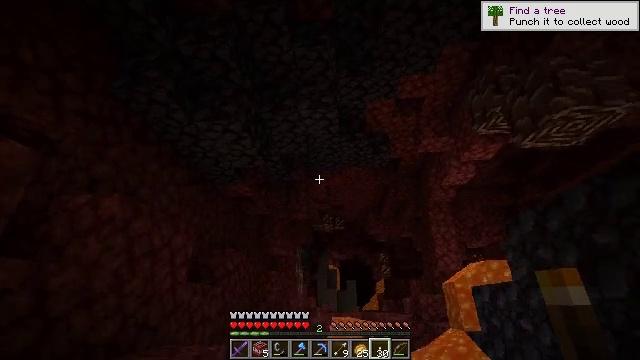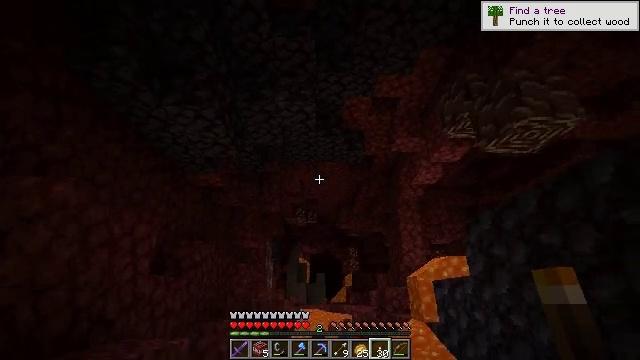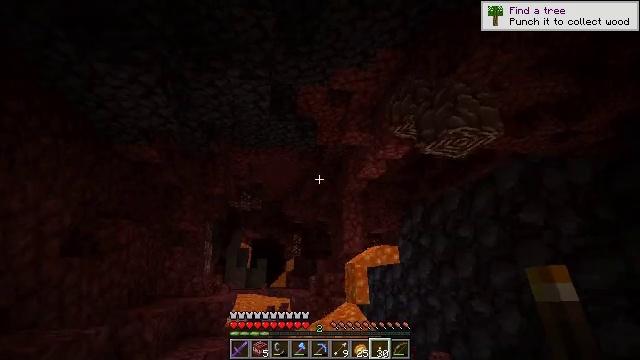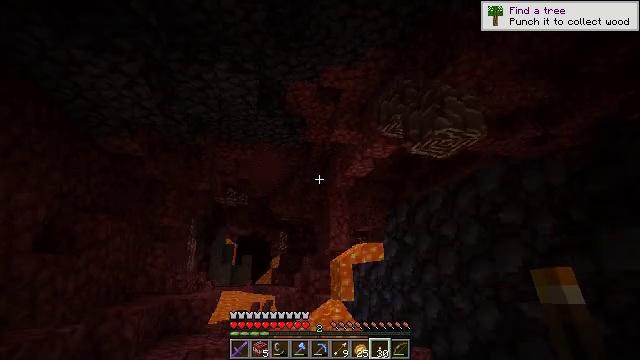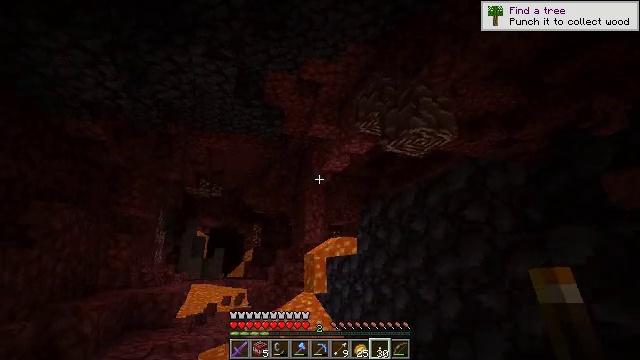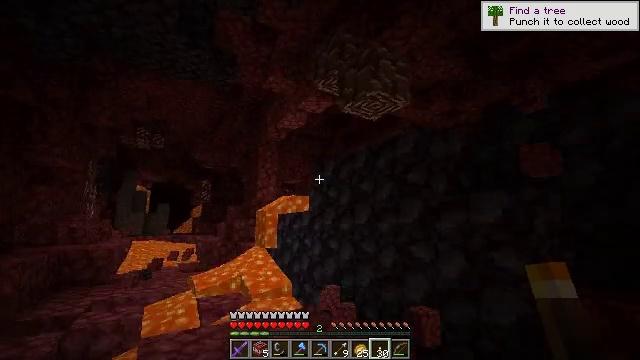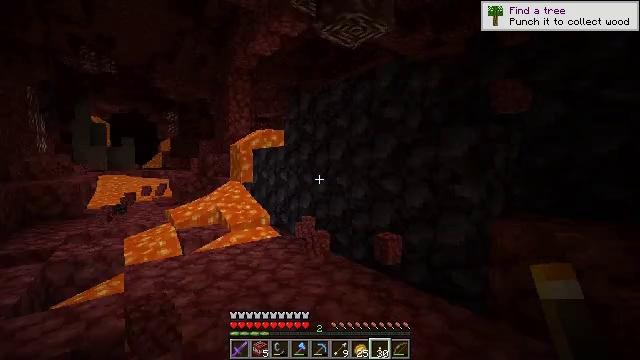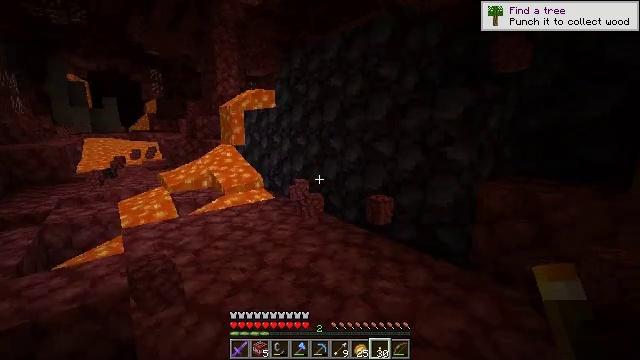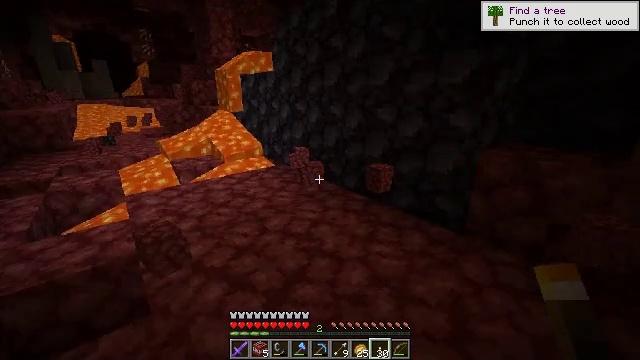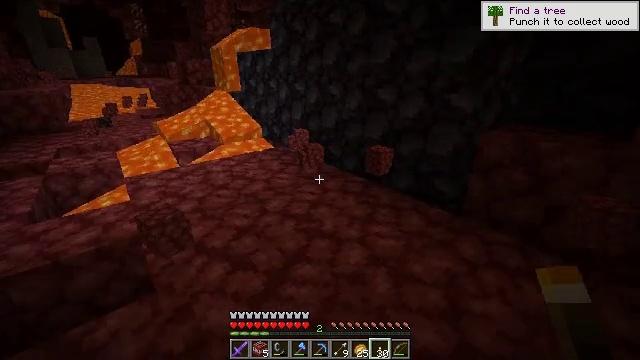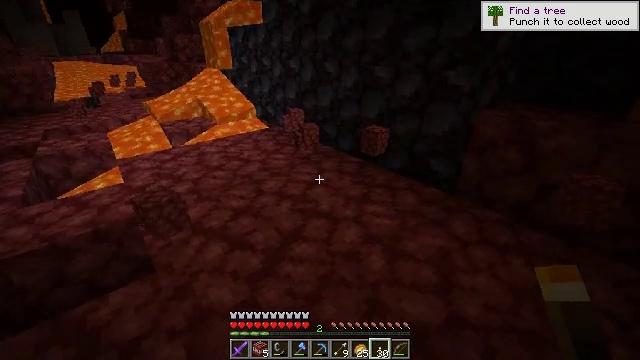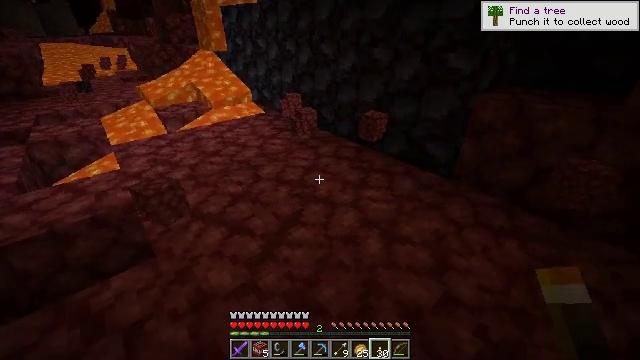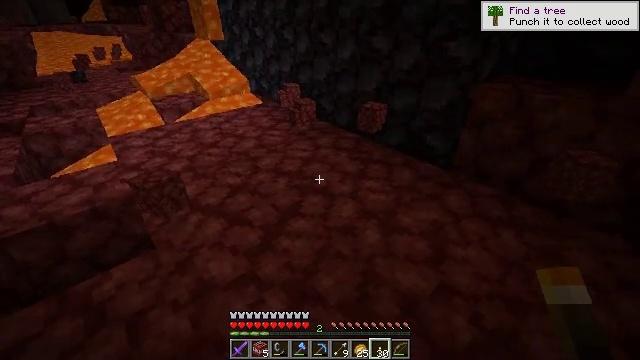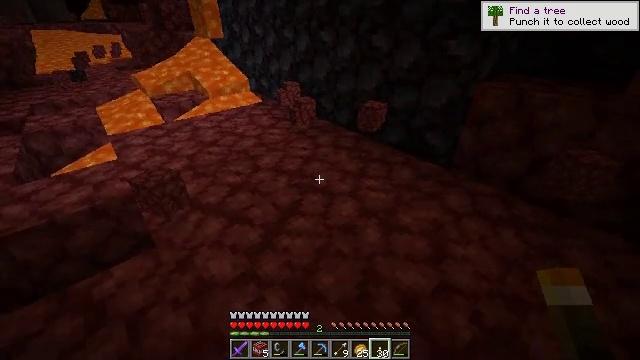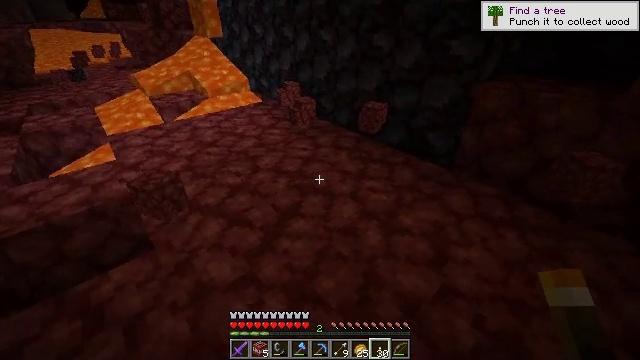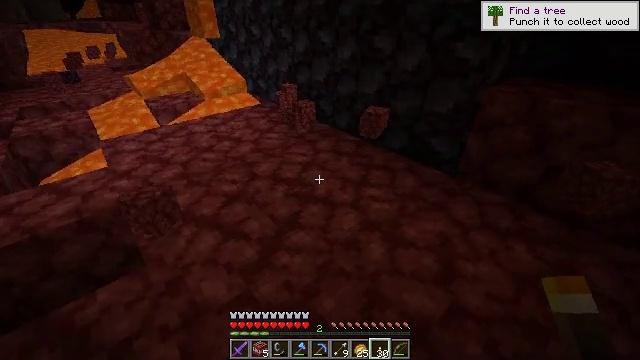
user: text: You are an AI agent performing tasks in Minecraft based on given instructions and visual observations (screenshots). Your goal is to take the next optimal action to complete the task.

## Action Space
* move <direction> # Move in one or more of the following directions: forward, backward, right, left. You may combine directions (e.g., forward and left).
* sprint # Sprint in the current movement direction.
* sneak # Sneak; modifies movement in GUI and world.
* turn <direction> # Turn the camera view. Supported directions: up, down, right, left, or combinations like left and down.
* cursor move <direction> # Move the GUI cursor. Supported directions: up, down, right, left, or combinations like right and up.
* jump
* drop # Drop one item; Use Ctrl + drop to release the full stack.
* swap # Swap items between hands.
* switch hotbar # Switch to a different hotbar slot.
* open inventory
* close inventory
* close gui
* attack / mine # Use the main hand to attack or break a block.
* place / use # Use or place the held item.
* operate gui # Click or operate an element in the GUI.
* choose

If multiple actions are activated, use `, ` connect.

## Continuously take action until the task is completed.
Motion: motion action
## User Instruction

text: Use a strong pickaxe to gather ancient debris.
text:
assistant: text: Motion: turn right and down
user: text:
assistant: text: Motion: turn right and down
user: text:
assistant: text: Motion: turn right
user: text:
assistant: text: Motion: turn right and down
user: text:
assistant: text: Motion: turn right and down
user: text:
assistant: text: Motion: turn right and down
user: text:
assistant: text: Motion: turn right and down
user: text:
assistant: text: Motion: turn down
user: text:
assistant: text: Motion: turn down
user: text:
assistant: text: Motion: turn right and down
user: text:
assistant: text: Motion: turn down
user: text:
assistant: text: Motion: turn down
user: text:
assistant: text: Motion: no_op
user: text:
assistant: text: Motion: move forward
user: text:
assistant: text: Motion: move forward
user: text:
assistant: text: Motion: move forward, turn right and up
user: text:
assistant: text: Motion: move forward, turn right and up
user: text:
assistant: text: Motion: move forward, turn right and up
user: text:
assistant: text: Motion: move forward, turn right and up
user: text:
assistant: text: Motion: move forward, turn right and up
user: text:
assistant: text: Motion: move forward, turn right and up
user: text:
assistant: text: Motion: move forward, turn right and up
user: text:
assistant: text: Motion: move forward, turn right
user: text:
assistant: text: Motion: move forward, turn right and up
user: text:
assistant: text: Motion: move forward, turn right
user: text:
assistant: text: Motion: move forward
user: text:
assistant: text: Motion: move forward
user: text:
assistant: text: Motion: move forward
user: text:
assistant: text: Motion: move forward, jump
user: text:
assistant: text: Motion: move forward, jump